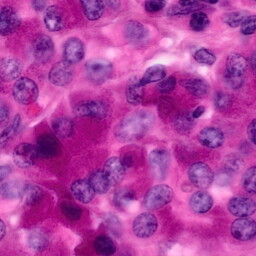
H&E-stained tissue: Pancreatic